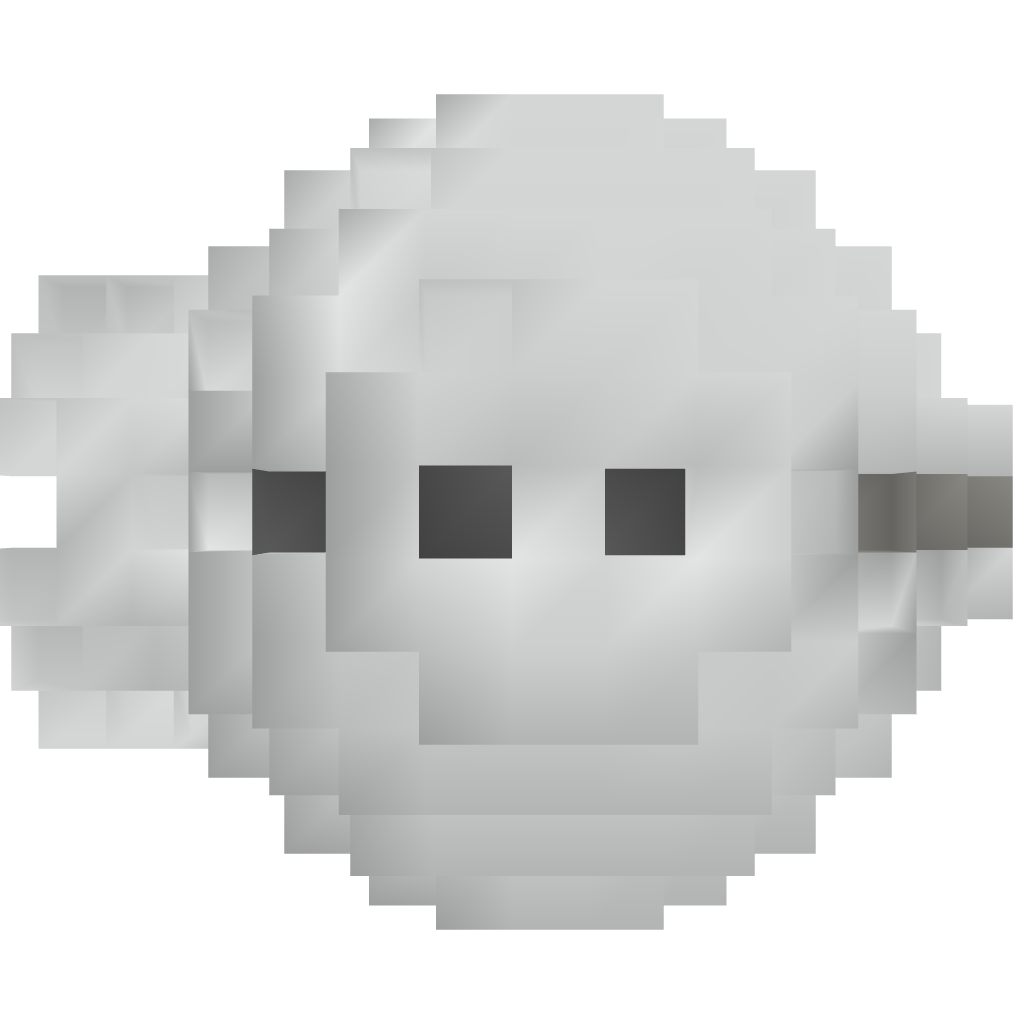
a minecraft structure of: The LOLwut Cargo Airskiff